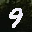
Label: 9